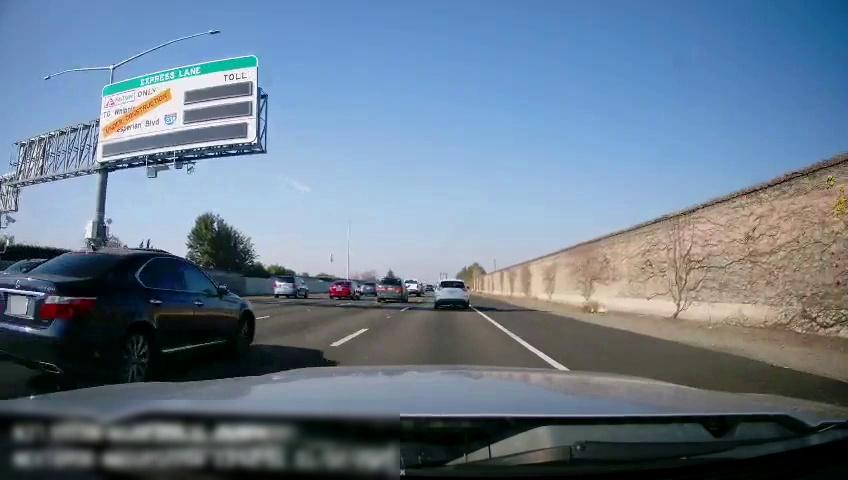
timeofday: Day
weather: Sunny
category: Drivable Space
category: Vehicles | Truck
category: Vehicles | SUV
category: Vehicles | Car
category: Vehicles | Car
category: Vehicles | Car
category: Vehicles | Car
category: Vehicles | SUV
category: Vehicles | Car
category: Lanes | Current Lane
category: Lanes | Current Lane
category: Lanes | Alternate Lane
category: Lanes | Alternate Lane
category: Lanes | Alternate Lane
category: Traffic | Signs